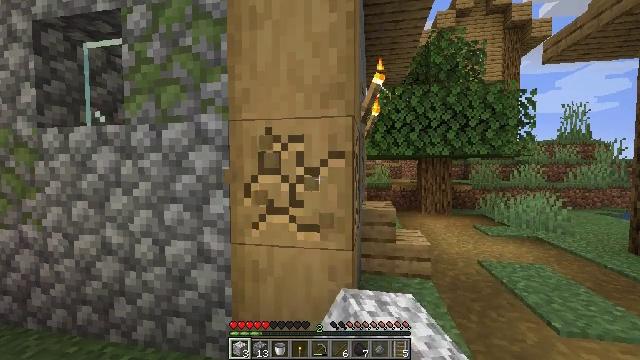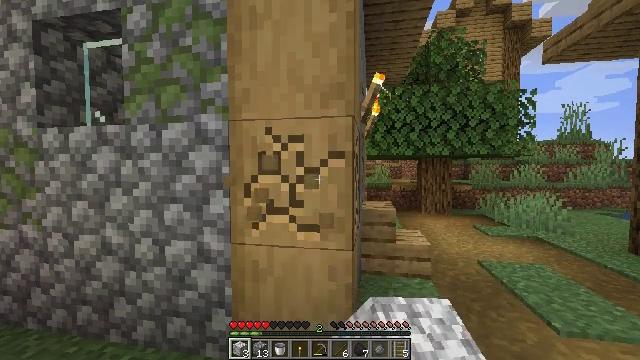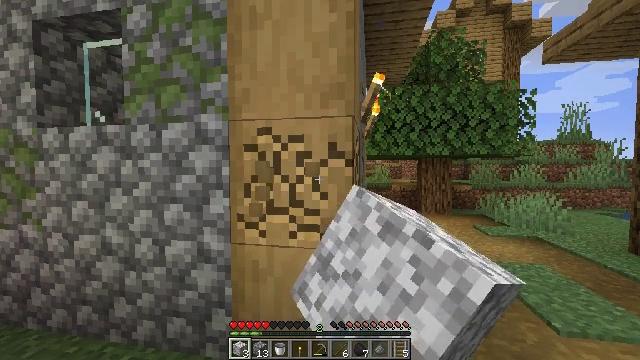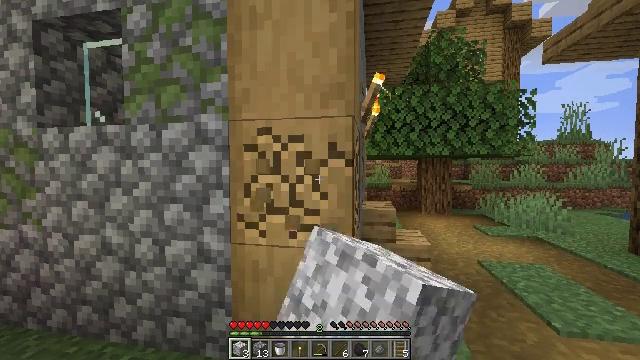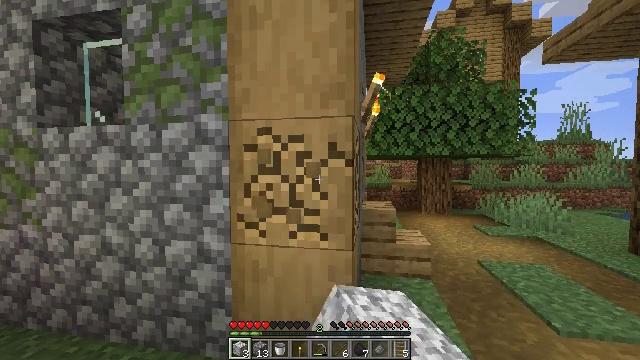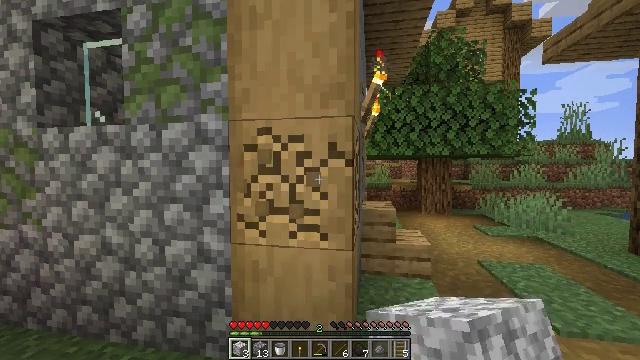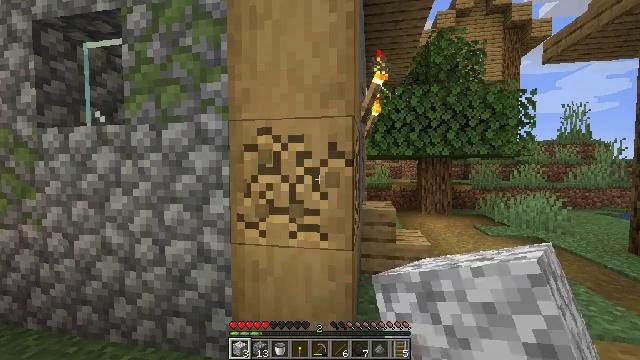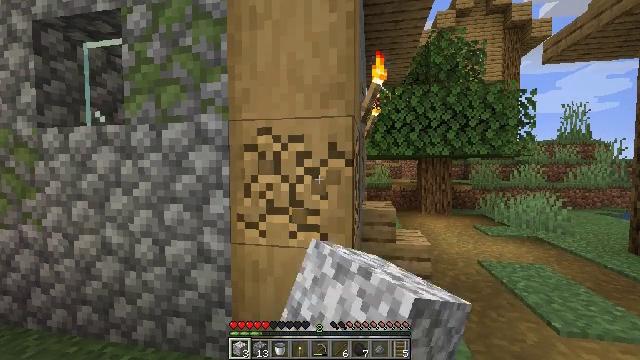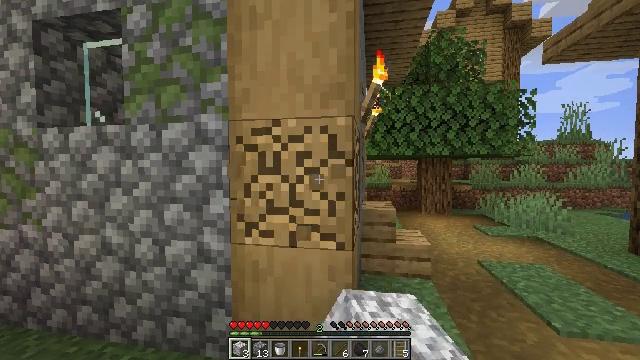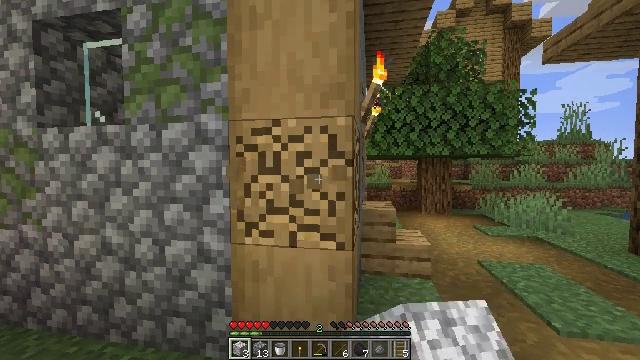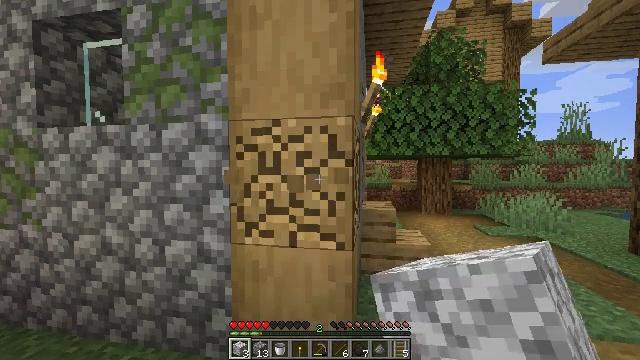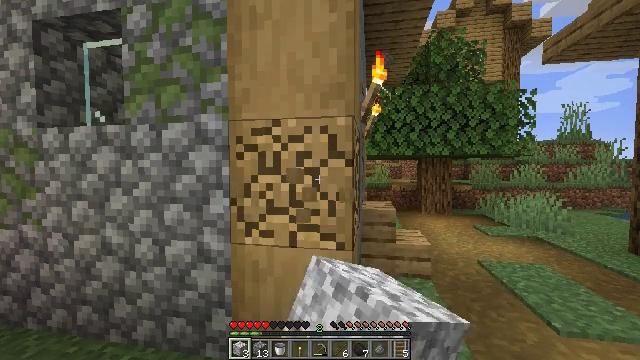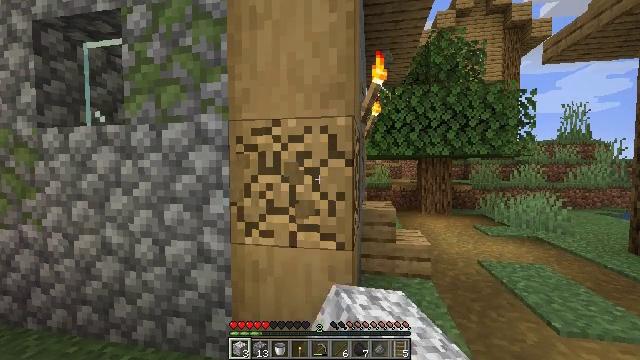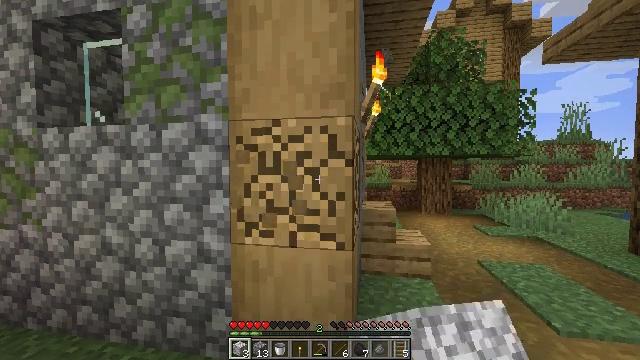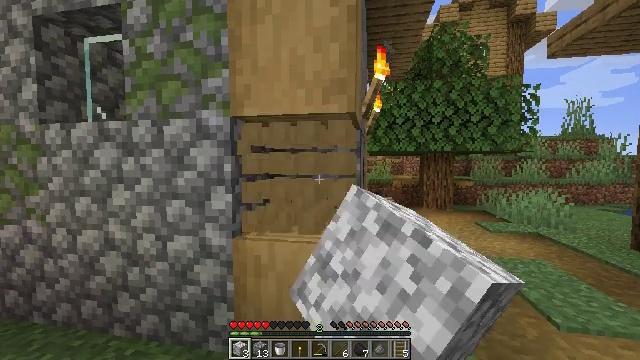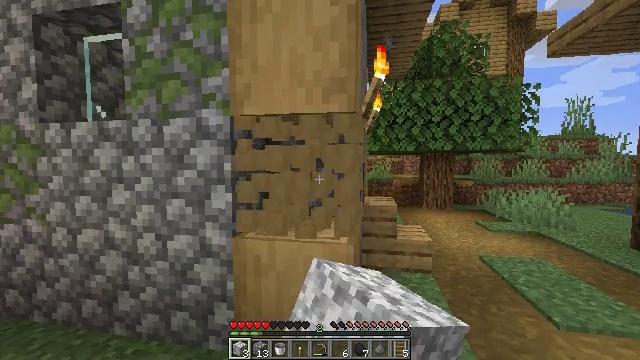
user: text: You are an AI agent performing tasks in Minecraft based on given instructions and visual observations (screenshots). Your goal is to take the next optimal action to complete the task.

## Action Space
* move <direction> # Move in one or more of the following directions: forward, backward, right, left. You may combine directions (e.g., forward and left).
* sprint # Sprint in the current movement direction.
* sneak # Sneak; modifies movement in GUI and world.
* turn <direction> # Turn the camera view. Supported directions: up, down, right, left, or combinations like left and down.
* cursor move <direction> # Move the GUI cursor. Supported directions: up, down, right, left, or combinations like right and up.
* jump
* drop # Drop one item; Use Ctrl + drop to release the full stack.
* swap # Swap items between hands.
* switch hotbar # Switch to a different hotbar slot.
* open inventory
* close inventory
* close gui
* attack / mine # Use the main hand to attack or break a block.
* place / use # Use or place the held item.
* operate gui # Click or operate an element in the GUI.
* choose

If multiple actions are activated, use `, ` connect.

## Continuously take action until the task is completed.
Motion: motion action
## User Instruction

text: Gather stripped oak log from a tree.
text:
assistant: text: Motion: attack / mine
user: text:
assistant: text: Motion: attack / mine
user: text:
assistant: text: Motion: attack / mine
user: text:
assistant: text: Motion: attack / mine
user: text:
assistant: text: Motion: attack / mine
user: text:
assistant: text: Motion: attack / mine
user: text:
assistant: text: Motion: attack / mine
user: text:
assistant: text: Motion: attack / mine
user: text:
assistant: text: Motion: attack / mine
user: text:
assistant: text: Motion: attack / mine
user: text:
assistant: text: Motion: attack / mine
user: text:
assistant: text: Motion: attack / mine
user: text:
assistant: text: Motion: attack / mine
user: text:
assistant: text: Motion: attack / mine
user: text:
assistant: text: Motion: attack / mine
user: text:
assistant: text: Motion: attack / mine
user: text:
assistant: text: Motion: attack / mine
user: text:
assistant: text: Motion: attack / mine
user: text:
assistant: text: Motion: attack / mine
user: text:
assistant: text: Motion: attack / mine
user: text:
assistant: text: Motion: attack / mine
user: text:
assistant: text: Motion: turn down, attack / mine
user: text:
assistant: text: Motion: turn down, attack / mine
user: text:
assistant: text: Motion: turn left and down, attack / mine
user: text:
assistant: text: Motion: turn down, attack / mine
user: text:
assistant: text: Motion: attack / mine
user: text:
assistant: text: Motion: attack / mine
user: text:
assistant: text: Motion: attack / mine
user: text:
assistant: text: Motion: attack / mine
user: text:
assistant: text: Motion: attack / mine